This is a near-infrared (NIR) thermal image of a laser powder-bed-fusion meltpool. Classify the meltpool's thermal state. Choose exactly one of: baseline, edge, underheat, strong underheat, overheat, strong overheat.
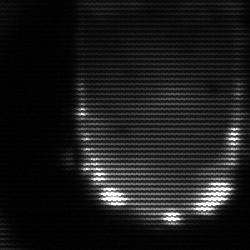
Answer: baseline